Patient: sex F, age 59
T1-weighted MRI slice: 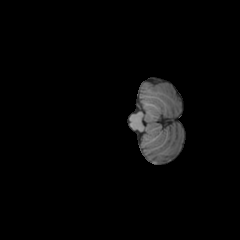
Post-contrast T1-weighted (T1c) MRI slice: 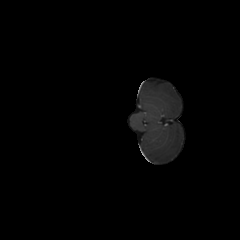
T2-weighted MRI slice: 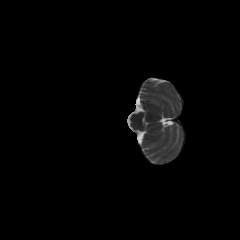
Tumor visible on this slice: no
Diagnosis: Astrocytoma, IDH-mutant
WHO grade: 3